Question: I have an application in which I want to prompt a dialog window for further (advanced) editing of apps content. It has to be a modal window, so that's why it can't be a 'QMainWindow'. I just can't seem to make 'connect()' macro work in 'QDialog'window.
Previously, I got around this by using the response of the 'QDialog' and a getter function in my dialog class:
A screenshot of a simple query

'''
Dialog_CreateNew mDialog(this);
mDialog.setModal(true);
if (mDialog.exec() == QDialog::Accepted)
{
QString username, password;
mDialog.getData(&username, &password);
}
'''
I used built-in SLOTs of QDialog library 'accept()' and 'reject()':
'''
connect(_cancel, SIGNAL(clicked()), this, SLOT(reject()));
connect(_createNew, SIGNAL(clicked()), this, SLOT(accept()));
'''
But now when I have to create my own slots in the dialog window, idk how to make it work. It will be a complex window, and just accept() and reject() won't do it.
One more thing: when I add 'Q_OBJECT' macro in the dialog class, I get an error:
> error: undefined reference to 'vtable for Dialog_CreateNew'
These built-in SLOTs 'accept()' and 'reject()' work without 'Q_OBJECT'.
I've seen this work in the Qt Designer, therefore it is possible. I don't want to use the Designer, everything ought to be done in coding.
That's my research and the things I tried.
My question is: How to make a signal-slot mechanism work in a modal child dialog window?
"dialog_createNew.h":
'''
#ifndef DIALOG_CREATENEW_H
#define DIALOG_CREATENEW_H
#include <QtCore>
#include <QDialog>
#include <QIcon>
#include <QWidget>
#include <QLabel>
#include <QLineEdit>
#include <QGridLayout>
#include <QPushButton>
#include <QMessageBox>
#include <QStatusBar>
class Dialog_CreateNew : public QDialog
{
Q_OBJECT
public:
Dialog_CreateNew(QWidget* parent);
void getData(QString* username, QString* password);
void setErrorTip(QString errorTip);
virtual ~Dialog_CreateNew();
private:
QWidget* _parent;
QLabel* _lInstruction;
QLabel* _lUsername;
QLabel* _lPassword;
QLineEdit* _edUsername;
QLineEdit* _edPassword;
QPushButton* _createNew;
QPushButton* _cancel;
QLabel* _lErrorTip;
QString* _errorTip;
QGridLayout* _layout;
void createConnects();
private slots:
void onTextChanged_connect(QString);
};
#endif // DIALOG_CREATENEW_H
'''
"dialog_createNew.cpp":
'''
#include "dialog_createnew.h"
Dialog_CreateNew::Dialog_CreateNew(QWidget* parent)
{
_parent = parent;
this->setWindowTitle("Create New Bot");
this->setWindowIcon(QIcon(":/icons/createNew.svg"));
int nHeight = 150;
int nWidth = 360;
this->setGeometry(parent->x() + parent->width()/2 - nWidth/2,
parent->y() + parent->height()/2 - nHeight/2,
nWidth, nHeight);
this->setFixedSize(QSize(nWidth, nHeight));
_lInstruction = new QLabel(this);
_lInstruction->setText("Enter Your Instagram credentials:");
_lUsername = new QLabel(this);
_lUsername->setText("Username:");
_lPassword = new QLabel(this);
_lPassword->setText("Password:");
_edUsername = new QLineEdit(this);
_edUsername->setPlaceholderText("classybalkan");
_edPassword = new QLineEdit(this);
_edPassword->setEchoMode(QLineEdit::Password);
_edPassword->setPlaceholderText("***********");
_createNew = new QPushButton(this);
_createNew->setText("Create New Bot");
_cancel = new QPushButton(this);
_cancel->setText("Cancel");
_errorTip = new QString("");
_lErrorTip = new QLabel(this);
_layout = new QGridLayout(this);
_layout->addWidget(_lInstruction, 0, 0, 1, 2);
_layout->addWidget(_lUsername, 1, 0);
_layout->addWidget(_edUsername, 1, 1);
_layout->addWidget(_lPassword, 2, 0);
_layout->addWidget(_edPassword, 2, 1);
_layout->addWidget(_lErrorTip, 3, 1);
_layout->addWidget(_cancel, 4, 0);
_layout->addWidget(_createNew, 4, 1);
this->setLayout(_layout);
createConnects();
}
void Dialog_CreateNew::createConnects()
{
connect(_cancel,
SIGNAL(clicked()),
this,
SLOT(reject()));
connect(_edPassword,
&QLineEdit::textChanged,
this,
&Dialog_CreateNew::onTextChanged_connect);
}
void Dialog_CreateNew::getData(QString* username, QString* password)
{
*username = _edUsername->text();
*password = _edPassword->text();
}
void Dialog_CreateNew::setErrorTip(QString errorTip)
{
*_errorTip = errorTip;
_lErrorTip->setText("<center><font color=""red"">"
+ *_errorTip +
"</font><center>");
}
void Dialog_CreateNew::onTextChanged_connect()
{
QString text = _edPassword->text();
if (text == "")
{
disconnect(_createNew,
&QPushButton::clicked,
this,
&QDialog::accept);
_lErrorTip->setText("Invalid Password");
}
else
{
connect(_createNew,
&QPushButton::clicked,
this,
&QDialog::accept);
}
}
Dialog_CreateNew::~Dialog_CreateNew()
{
}
'''
:
Changing old SIGNAL/SLOT notation with the new function binding:
'''
connect(_edPassword, &QLineEdit::textChanged, this, &Dialog_CreateNew::onTextChanged_connect);
'''
This allowed me to use my own slots, and did the fix.
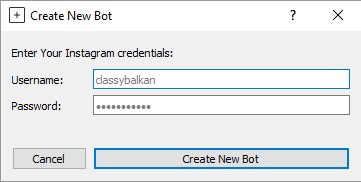
Answer: Three things you should do to fix this:
1. Split your work to header (.h file) and source (.cpp file)
2. Define the destructor of your dialog as virtual, e.g.: virtual ~MyDialog()
{
}
3. Run qmake again
One or more of these will fix it for you
PS: Please, oh, Please... stop using the outdated 'SIGNAL()' and 'SLOT()', and start using the new format that uses function binding, like:
'''
connect(_cancel, &QPushButton::clicked, this, &QDialog::reject);
'''
It's faster, more efficient, doesn't use strings, and once compiled, works. Unlike the old format that can fail at runtime.